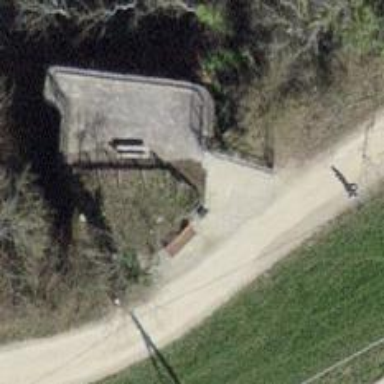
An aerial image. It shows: Brown bench.